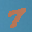
Label: 7